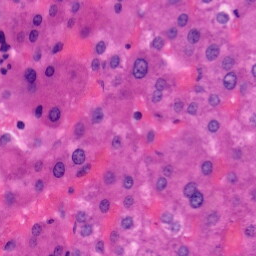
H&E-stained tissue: Liver